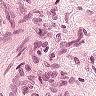
Metastatic tissue present: no